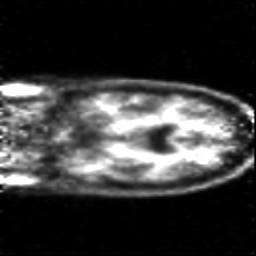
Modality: PET
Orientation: coronal
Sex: female
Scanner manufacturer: siemens